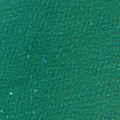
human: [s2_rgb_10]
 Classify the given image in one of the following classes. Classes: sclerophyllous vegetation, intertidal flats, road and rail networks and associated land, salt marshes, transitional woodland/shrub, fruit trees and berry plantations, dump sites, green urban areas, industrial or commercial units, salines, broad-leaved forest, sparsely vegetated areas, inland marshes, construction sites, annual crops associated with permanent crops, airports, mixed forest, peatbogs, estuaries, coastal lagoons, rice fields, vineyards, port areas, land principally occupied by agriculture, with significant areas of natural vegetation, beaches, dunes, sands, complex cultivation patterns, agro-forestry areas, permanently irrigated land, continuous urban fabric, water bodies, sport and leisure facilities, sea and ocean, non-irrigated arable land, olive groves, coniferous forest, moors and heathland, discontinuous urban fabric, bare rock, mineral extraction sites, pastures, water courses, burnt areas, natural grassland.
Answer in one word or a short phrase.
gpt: sea and ocean